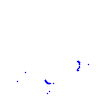
Particle: kaon